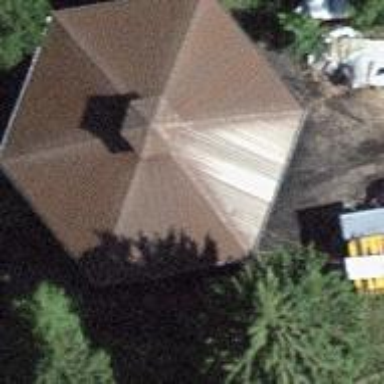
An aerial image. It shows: View of roof with some man-made works.